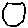
Label: hexagon